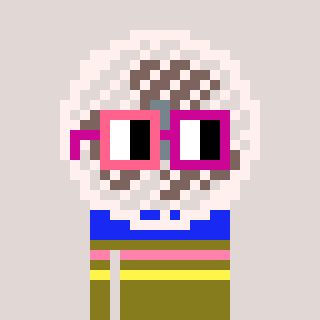
a pixel art character with square pink and red glasses, a fan-shaped head and a gunk-colored body on a warm background